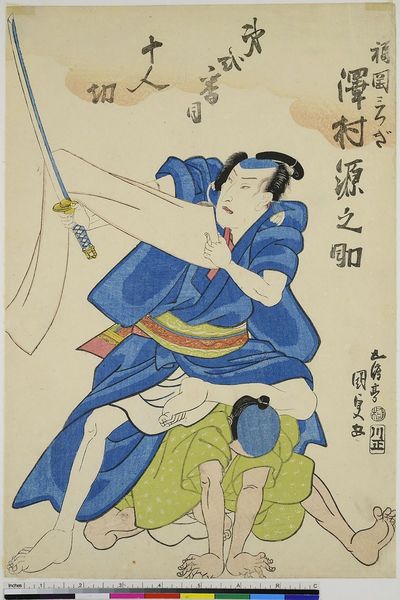
Titel: Der Schauspieler Sawamura Gennosuke als Fukuoka Mitsugi
Künstler: Utagawa Kunisada
Standort: Hamburg
Institution: Museum für Kunst und Gewerbe Hamburg
Schlagwörter: kampf, theater, holzschnitt, druckgraphik, druckgrafik, schwert, zeit, schauspieler, farbholzschnitt, schauspielerin, kabuki, edo, reproduktionen, druckerzeugnisse, theateraufführung, ukiyo